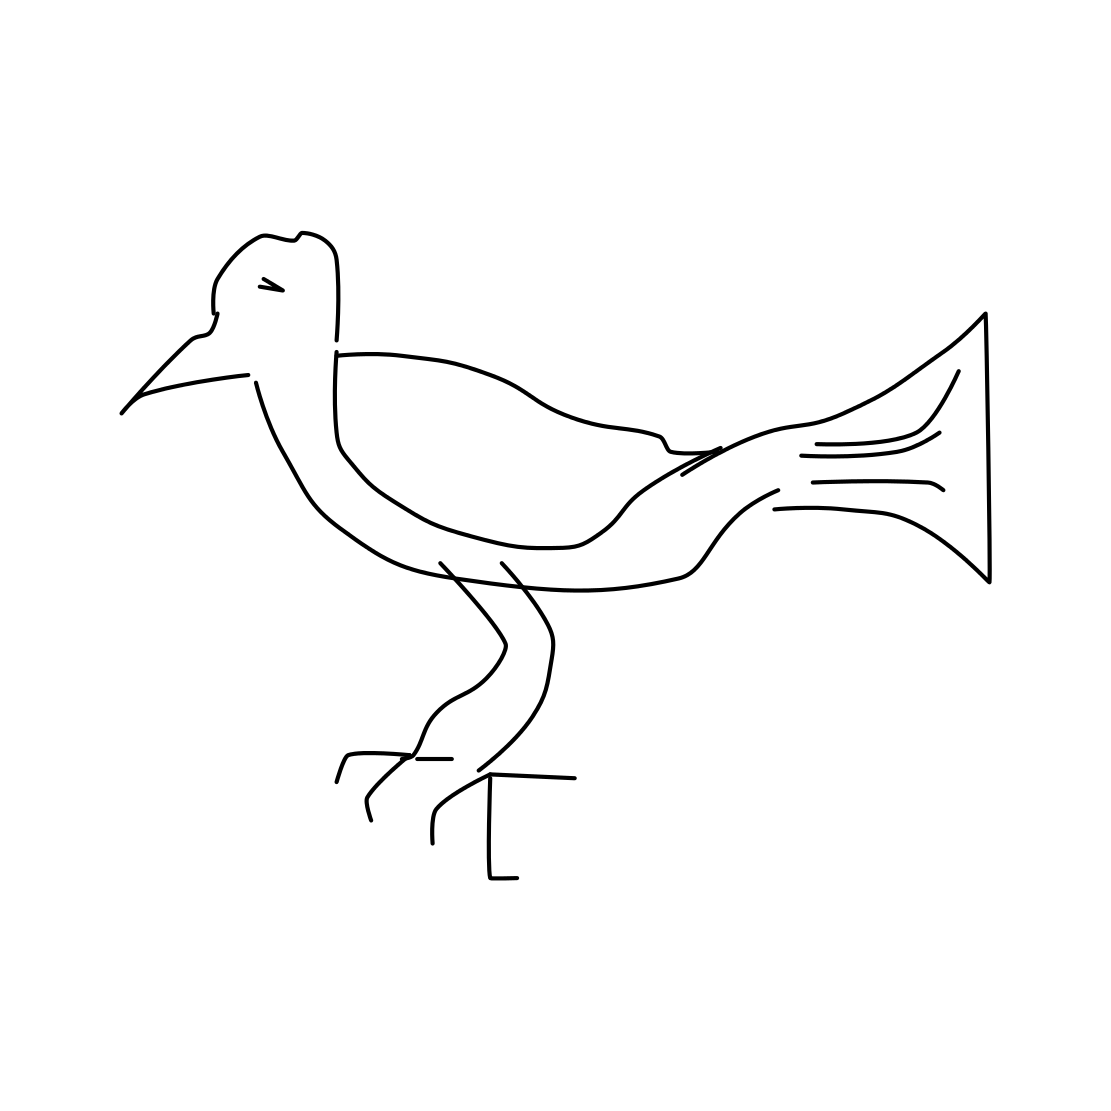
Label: standing bird